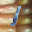
Label: 1